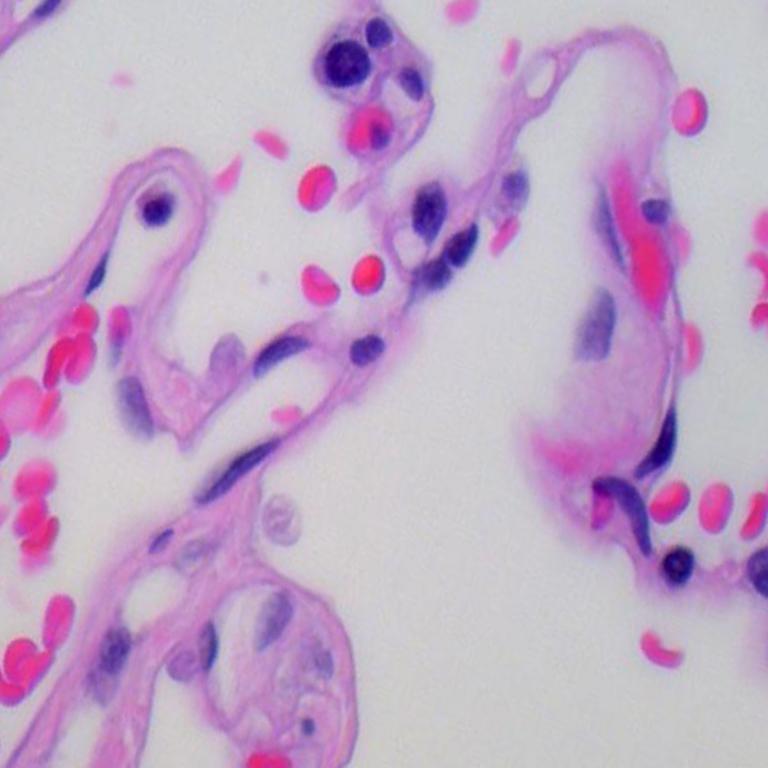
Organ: lung
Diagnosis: benign